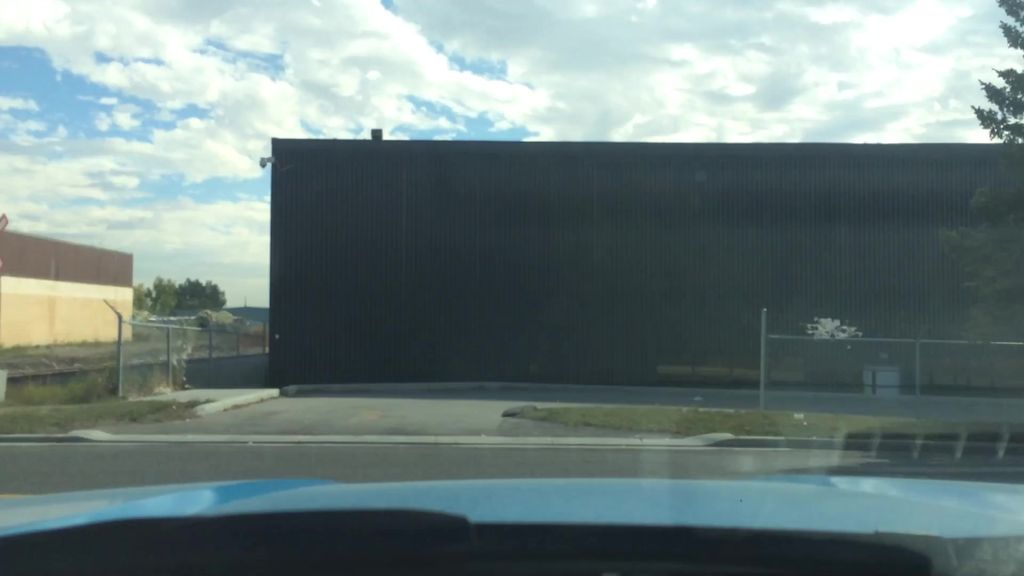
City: calgary